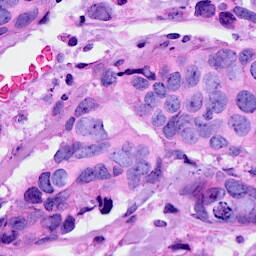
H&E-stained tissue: Breast